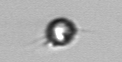
Label: Acanthoica_quattrospina